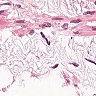
Metastatic tissue present: yes